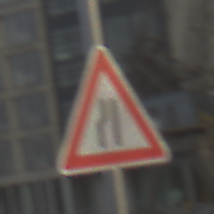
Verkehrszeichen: EinseitigVerengteFahrbahnLinks
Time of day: SunriseSunset
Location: Outdoor (Urban)
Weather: PartlyCloudy
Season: NotSpecified
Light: Natural